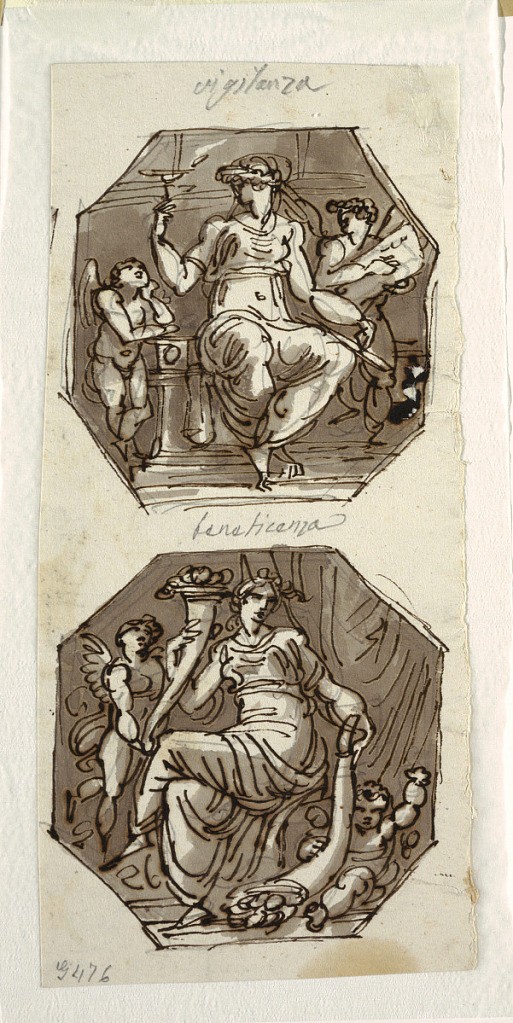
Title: Two Octagons: Vigilance, Beneficence.
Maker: Felice Giani, Italian, 1758–1823
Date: ca. 1813
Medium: Pen and ink, brush and brownish grey wash on rough paper.
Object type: Drawing
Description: Vertical rectangle. Top: Vigilance shown seated between two putti raising lamp with right hand, holding something indistinct in left hand. Caption written above in black chalk: "Vigilanza." Bottom: Beneficence shown seated and holding two cornucopiae  helped by two putti. Caption: " beneficenza." Small part of another drawing at left edge. Verso: small parts of two pen sketches. Left edges of left row sketches on reverse of -3394. Captions as in 1901-39-3260. On reverse 1901-39-3260part of pen sketch similar to this. Variant 1901-39-3393.